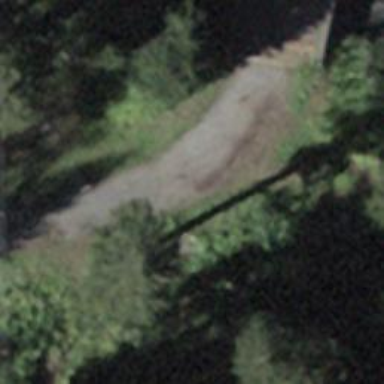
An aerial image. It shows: Path on the ground with bridge.